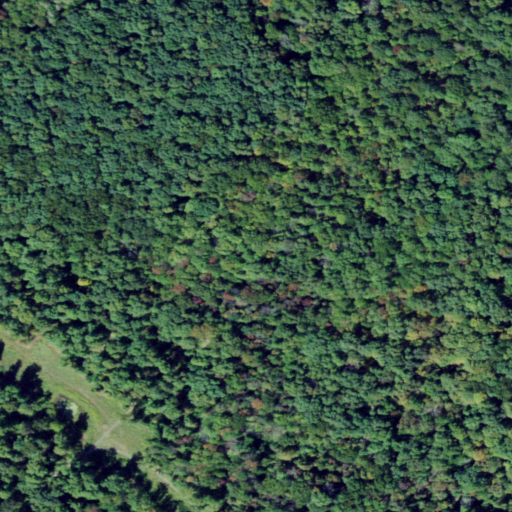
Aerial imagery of mountain in New York named Laurel Hill containing only deciduous forest